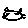
Label: cat